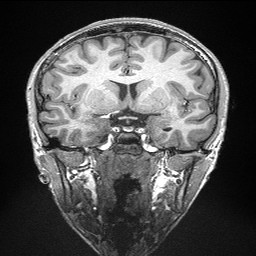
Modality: T1w
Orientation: sagittal
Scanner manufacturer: siemens
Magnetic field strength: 3 T
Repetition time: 2.3 s
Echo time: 0.00298 s